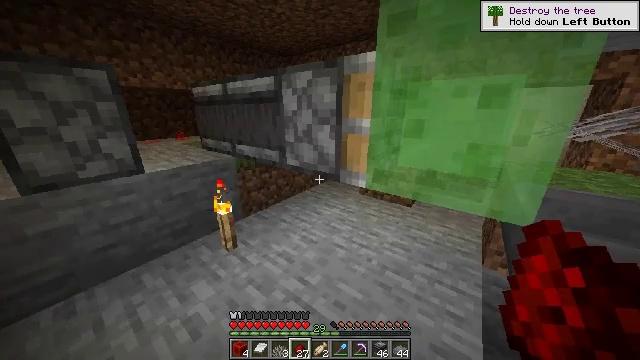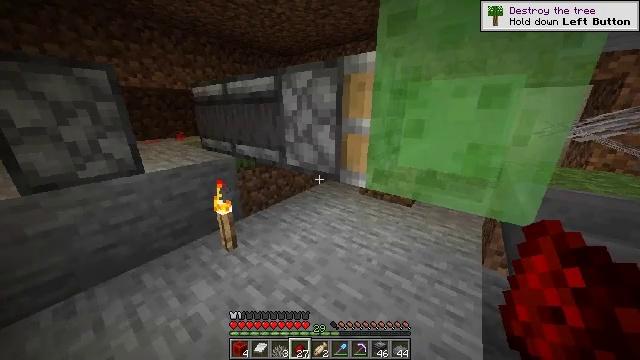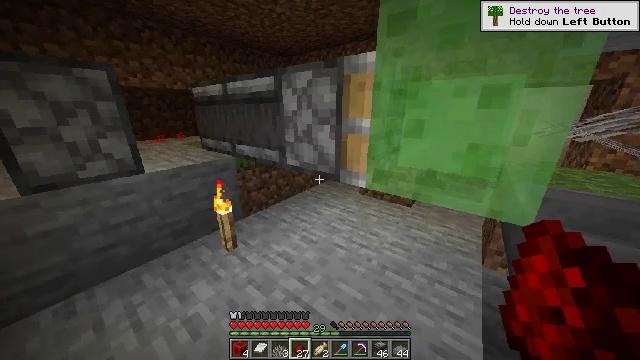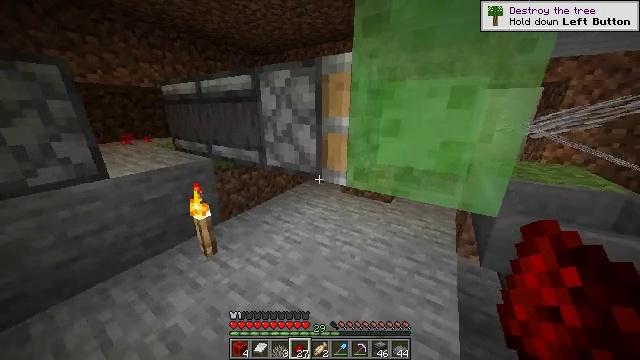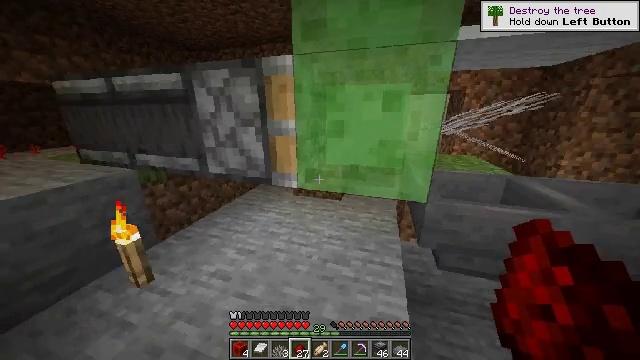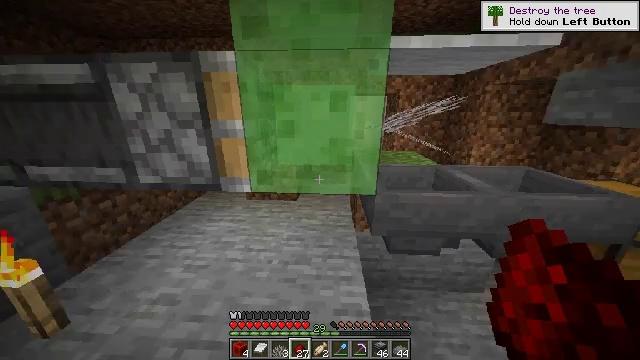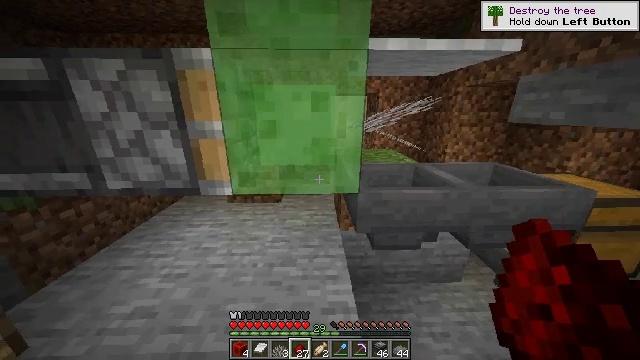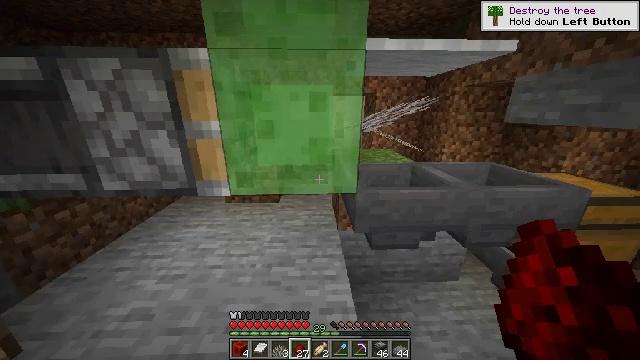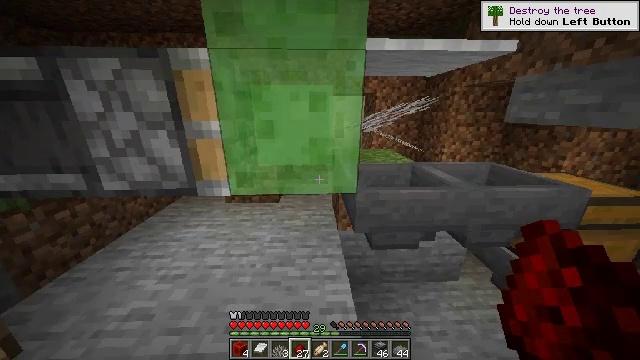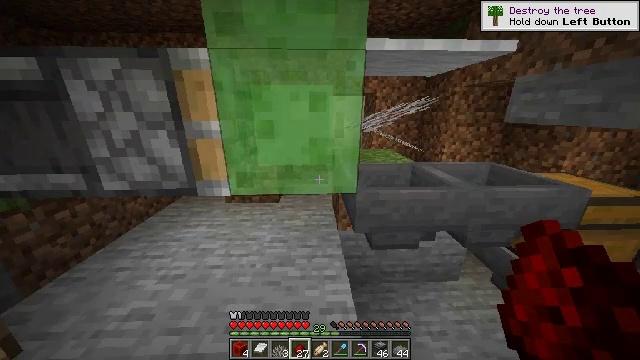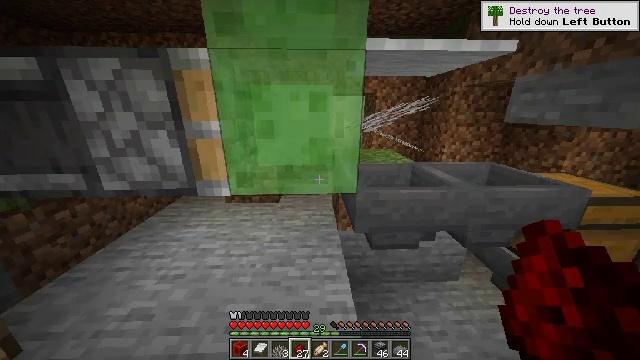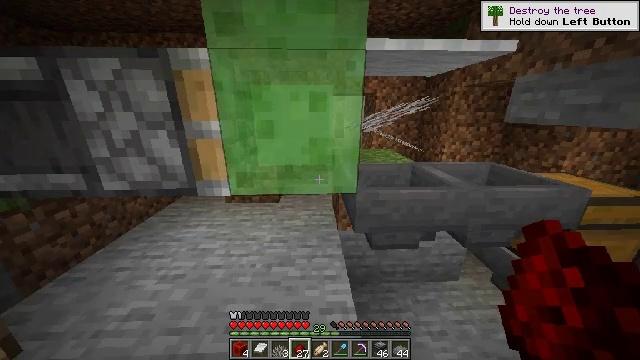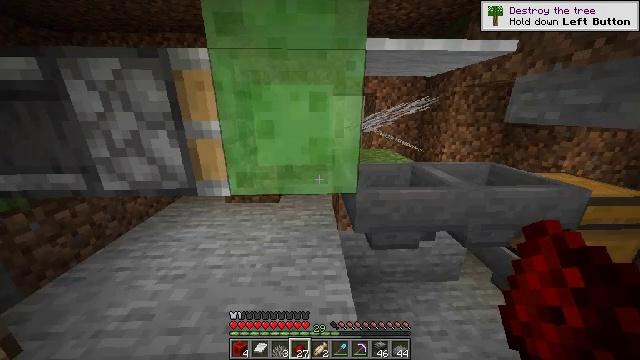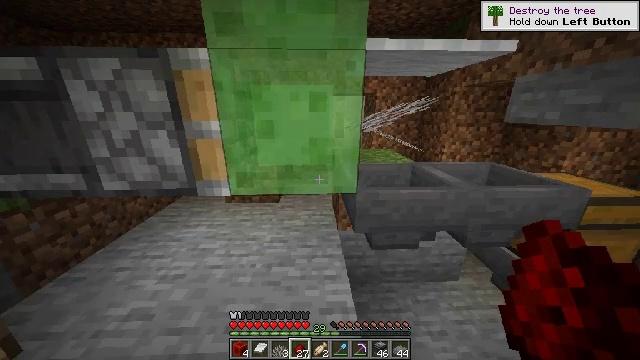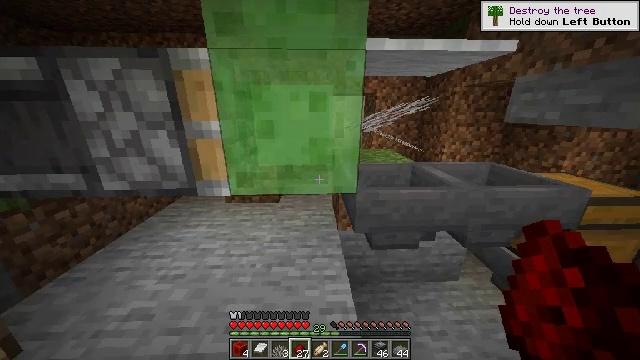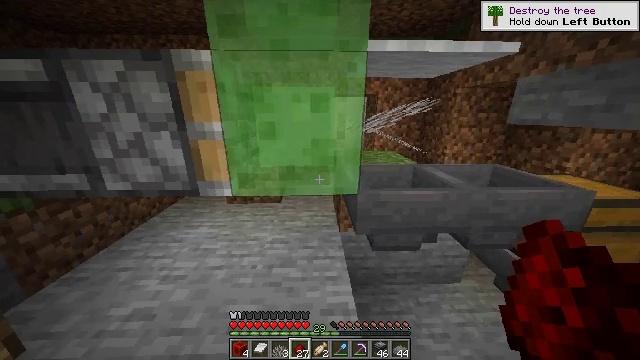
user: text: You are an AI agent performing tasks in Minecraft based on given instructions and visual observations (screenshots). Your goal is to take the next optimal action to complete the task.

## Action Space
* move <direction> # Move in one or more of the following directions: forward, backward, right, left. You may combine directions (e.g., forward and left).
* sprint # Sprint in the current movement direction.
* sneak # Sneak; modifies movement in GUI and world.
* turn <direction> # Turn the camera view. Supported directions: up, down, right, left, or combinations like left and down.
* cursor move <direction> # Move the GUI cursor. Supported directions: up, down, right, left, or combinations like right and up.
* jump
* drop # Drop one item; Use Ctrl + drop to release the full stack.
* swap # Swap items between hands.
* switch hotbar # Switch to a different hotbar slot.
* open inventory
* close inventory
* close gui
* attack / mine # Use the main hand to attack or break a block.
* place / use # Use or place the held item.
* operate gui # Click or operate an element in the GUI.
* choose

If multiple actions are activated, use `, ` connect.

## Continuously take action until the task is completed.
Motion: motion action
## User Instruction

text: Mine the observer block.
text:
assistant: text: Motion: no_op
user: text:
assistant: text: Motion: no_op
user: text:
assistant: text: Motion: turn right
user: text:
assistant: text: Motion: turn right
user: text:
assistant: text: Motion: turn right
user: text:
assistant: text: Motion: turn right
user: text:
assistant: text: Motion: no_op
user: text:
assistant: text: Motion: no_op
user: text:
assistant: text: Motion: no_op
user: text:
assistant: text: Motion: no_op
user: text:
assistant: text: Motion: no_op
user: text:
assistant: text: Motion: no_op
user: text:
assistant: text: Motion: no_op
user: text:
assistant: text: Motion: no_op
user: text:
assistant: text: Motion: no_op
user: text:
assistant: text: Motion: no_op
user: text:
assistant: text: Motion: no_op
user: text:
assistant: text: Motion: no_op
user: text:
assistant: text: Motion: no_op
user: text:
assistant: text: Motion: no_op
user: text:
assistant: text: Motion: no_op
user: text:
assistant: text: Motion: no_op
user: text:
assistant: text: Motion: no_op
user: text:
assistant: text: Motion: turn left
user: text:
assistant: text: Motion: turn left and down
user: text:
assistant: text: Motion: turn left
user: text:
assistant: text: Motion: turn left
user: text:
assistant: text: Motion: no_op
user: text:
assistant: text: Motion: no_op
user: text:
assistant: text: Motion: no_op